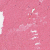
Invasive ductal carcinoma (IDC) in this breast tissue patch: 0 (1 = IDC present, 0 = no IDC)